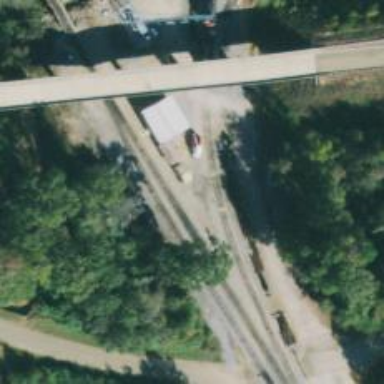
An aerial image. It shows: Junction on the railway.